Aerial crown-view tile of a tropical tree (Barro Colorado Island, Panama), acquired 20240813:
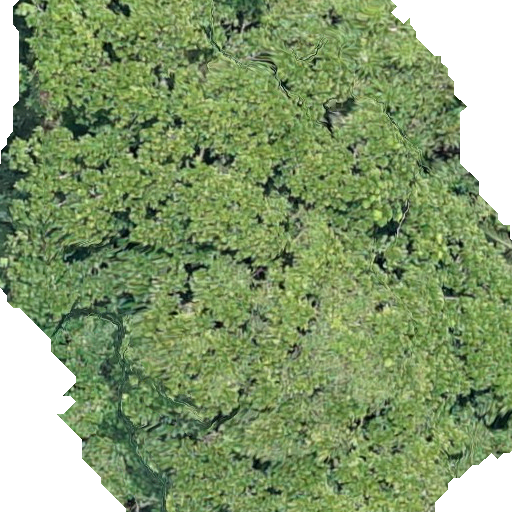
Species: Anacardium excelsum
GBIF accepted scientific name: Anacardium excelsum
Crown area: 401.218 m²